Question: threejs is having some serious issues with some polygons
I'm on their site, viewing their examples.
On my computer, It starts out fine, like the first image below, but within a few seconds, becomes the mess in the second part of that image.
you can see that it works in your browser <URL>
I've tried clearing my history, cache, cookies, anything I can think of. I've even switched Firefox from Chrome. nothing seems to work.
any ideas? is this a webgl issue?

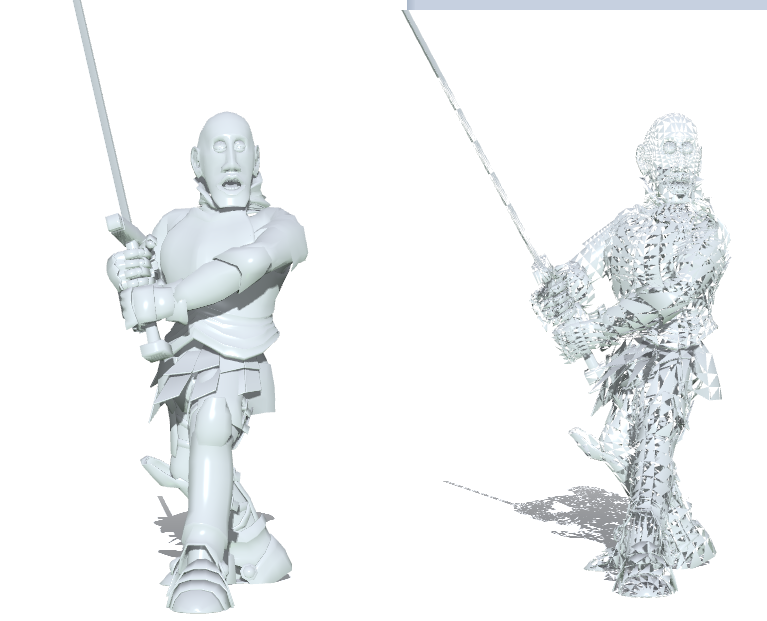
Answer: This appears to be an AMD Catalyst driver issue. I uninstalled it and the issue was resolved. It's now using the default drivers. I'll update if I ever install new drivers, but for now I'm leaving it as is.